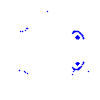
Particle: kaon